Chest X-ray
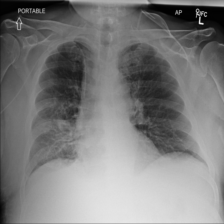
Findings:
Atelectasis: negative
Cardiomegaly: negative
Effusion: negative
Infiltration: positive
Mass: negative
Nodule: positive
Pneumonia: negative
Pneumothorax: negative
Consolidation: negative
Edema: negative
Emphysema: negative
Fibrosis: negative
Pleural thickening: negative
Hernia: negative